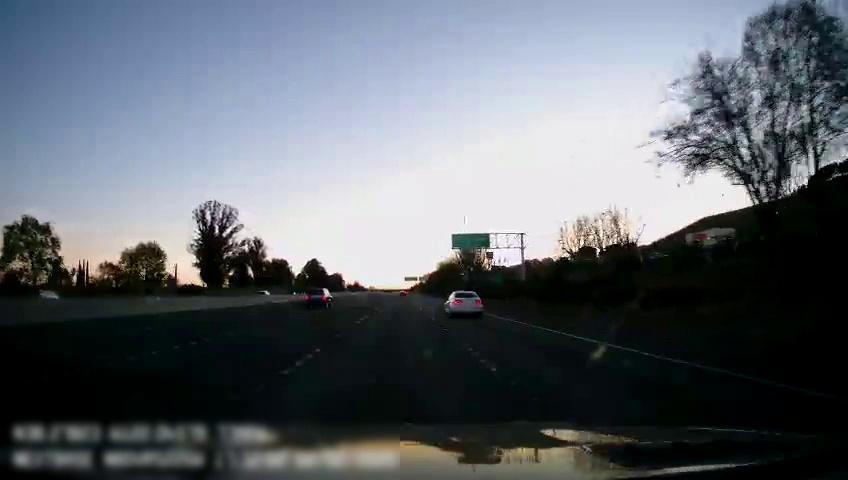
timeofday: Day
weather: Sunny
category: Drivable Space
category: Vehicles | Car
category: Vehicles | SUV
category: Vehicles | Car
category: Vehicles | SUV
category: Lanes | Current Lane
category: Lanes | Alternate Lane
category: Lanes | Alternate Lane
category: Lanes | Alternate Lane
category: Traffic | Signs
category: Traffic | Signs